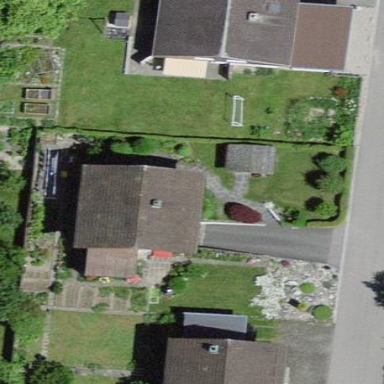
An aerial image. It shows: Detached building.